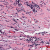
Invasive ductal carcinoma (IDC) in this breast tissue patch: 1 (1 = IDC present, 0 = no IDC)